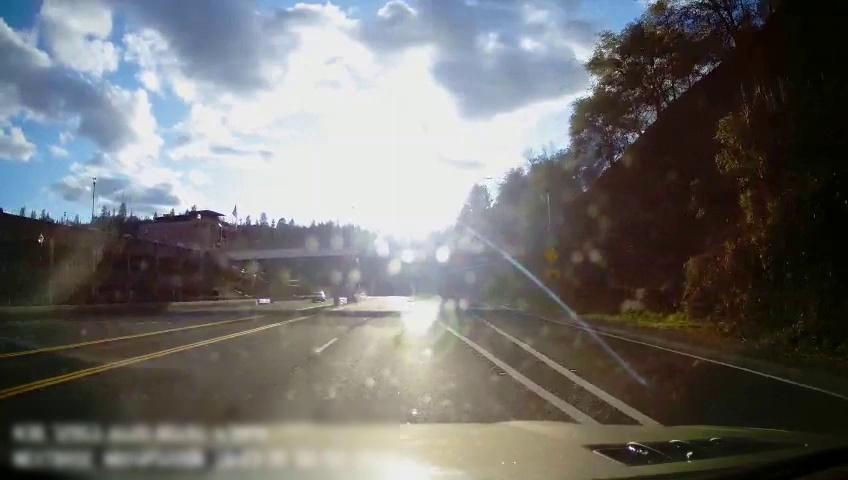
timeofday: Day
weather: Sunny
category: Drivable Space
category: Vehicles | SUV
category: Lanes | Current Lane
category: Lanes | Opposite Lane
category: Lanes | Opposite Lane
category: Lanes | Opposite Lane
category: Lanes | Current Lane
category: Lanes | Alternate Lane
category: Lanes | Current Lane
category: Lanes | Current Lane
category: Lanes | Opposite Lane
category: Traffic | Signs
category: Traffic | Signs